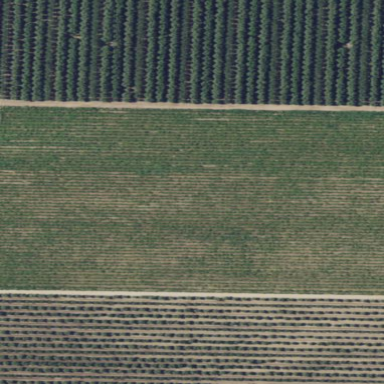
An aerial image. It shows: Vineyard with grape crops.